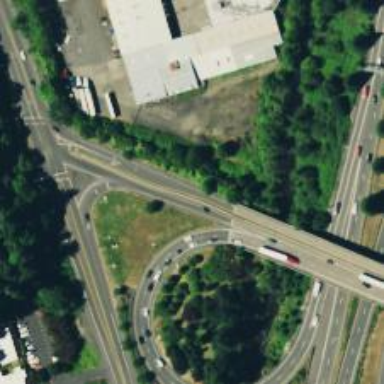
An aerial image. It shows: Trunk highway with expressway features.